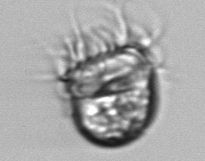
Label: Leegaardiella_ovalis